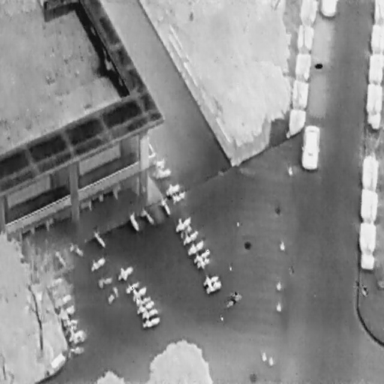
There are 38 objects shown in the infrared image, including a Person, 35 Bicycles, and two Cars.